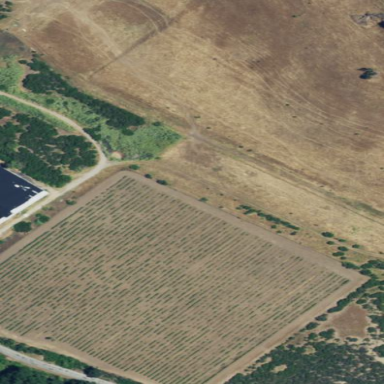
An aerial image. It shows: Vineyard where grapes are grown.